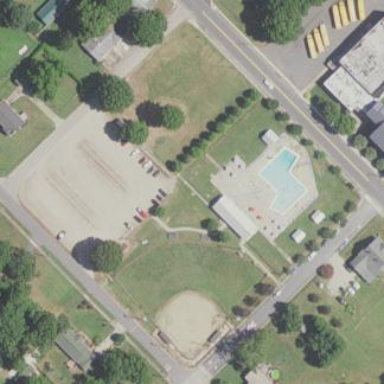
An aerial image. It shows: Swimming pool located in leisure land.